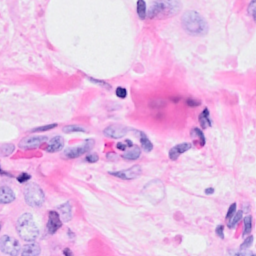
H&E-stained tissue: Breast